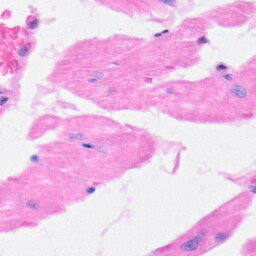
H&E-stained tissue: Heart